Question: Game Rule: Clicking a light toggles itself and its diagonal (upper-left, upper-right, lower-left, lower-right) lights. What is the minimum number of clicks required to turn off all the lights?
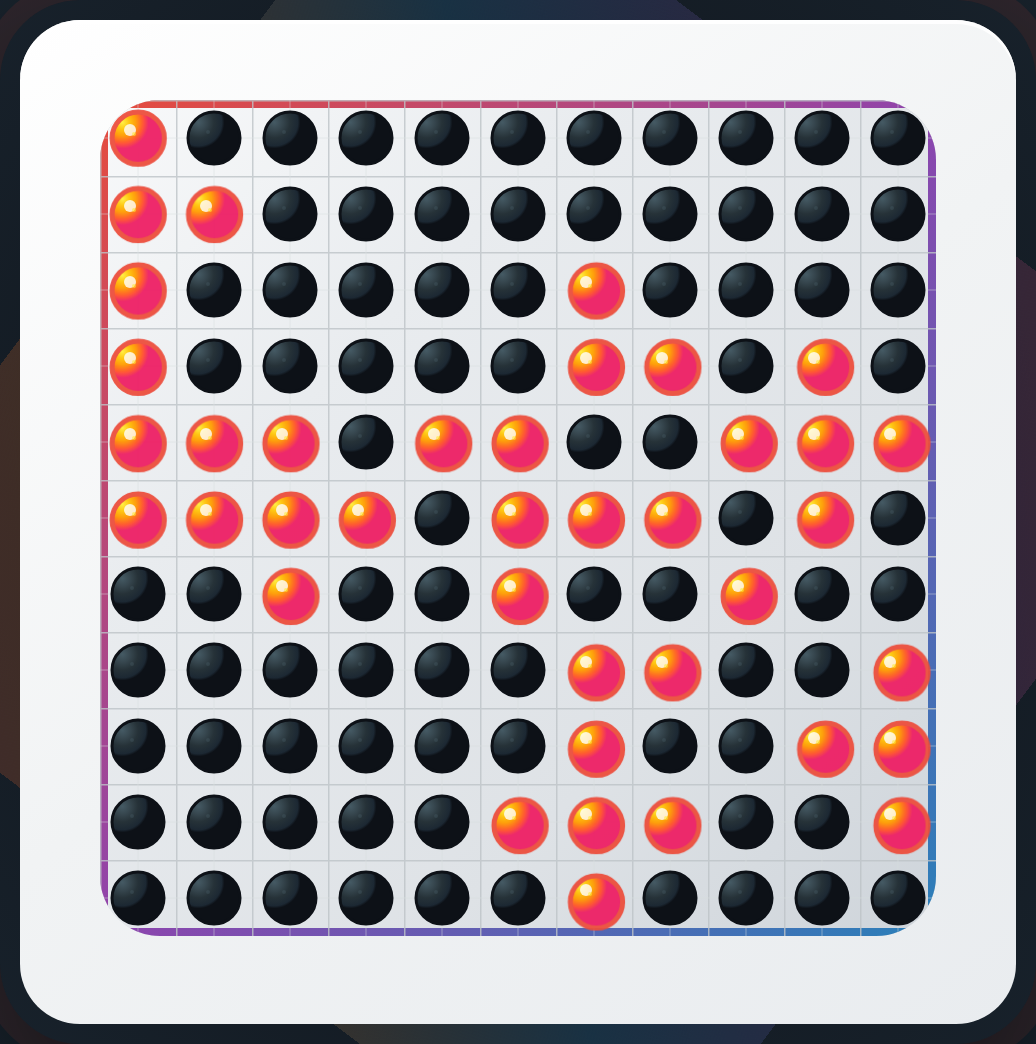
Answer: 10